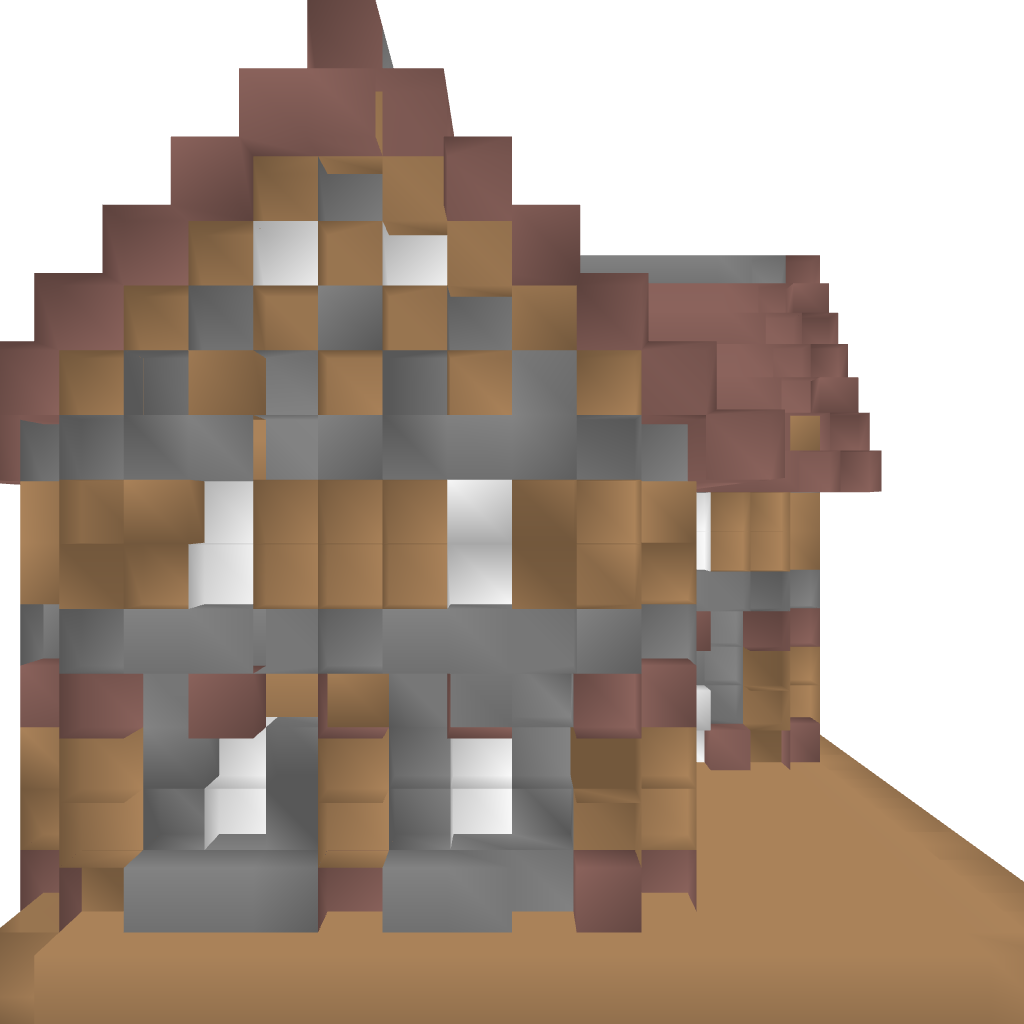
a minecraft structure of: Tavern high quality